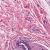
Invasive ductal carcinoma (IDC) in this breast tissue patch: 0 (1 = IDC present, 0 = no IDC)